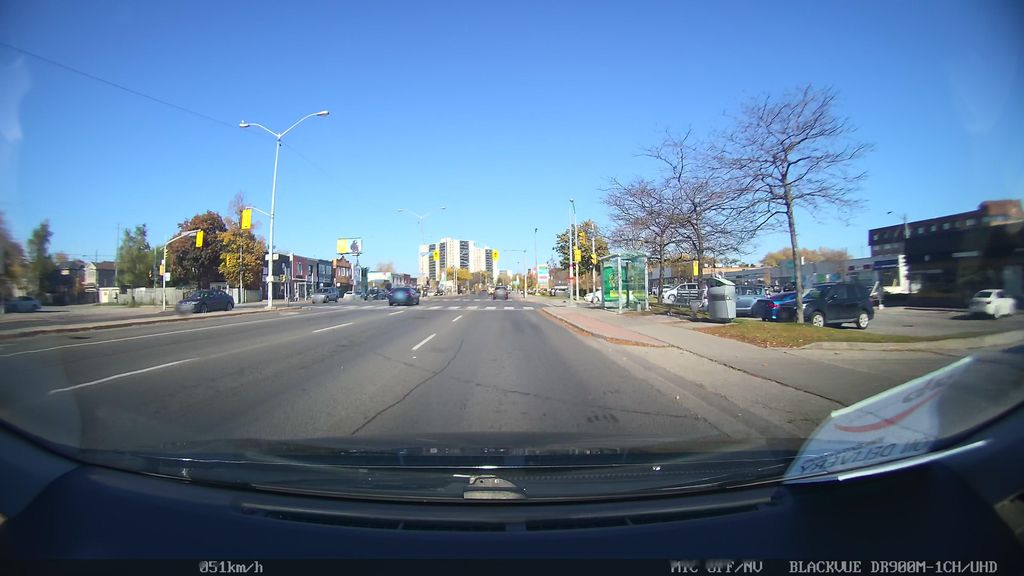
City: toronto